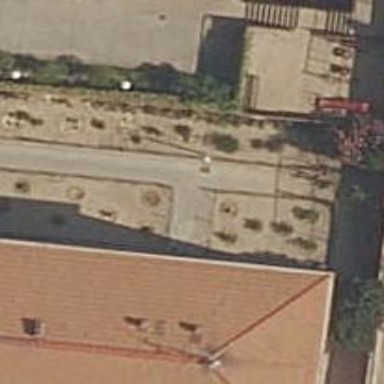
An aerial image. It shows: Sidewalk.